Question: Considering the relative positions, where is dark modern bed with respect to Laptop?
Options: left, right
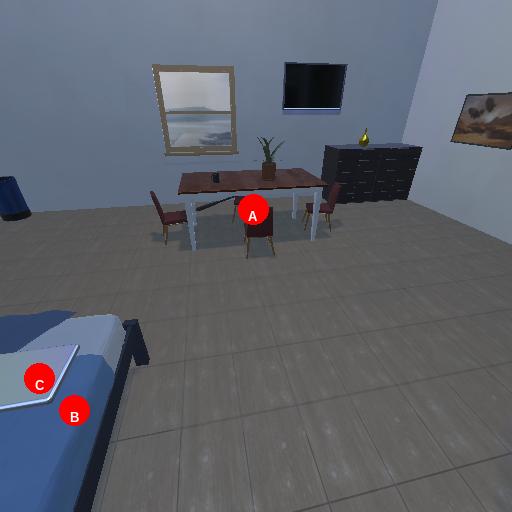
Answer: left